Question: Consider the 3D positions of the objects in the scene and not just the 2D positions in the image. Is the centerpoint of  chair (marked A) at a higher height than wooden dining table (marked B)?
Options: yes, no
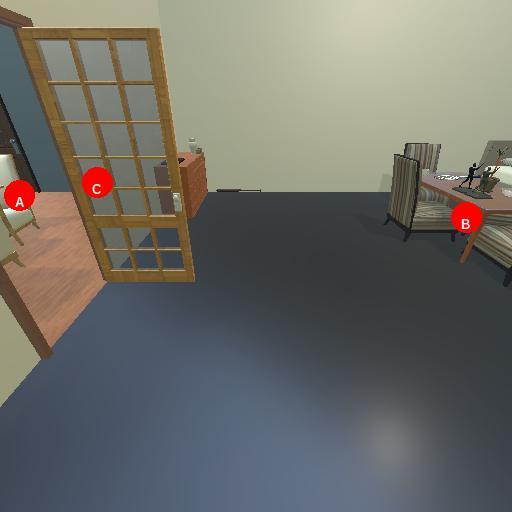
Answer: yes